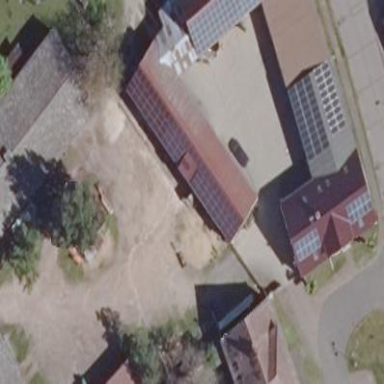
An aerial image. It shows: Building equipped with solar photovoltaic panel for generating electricity. The small installation is solar power generator.